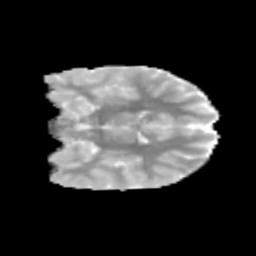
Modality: MD
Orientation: coronal
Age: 9
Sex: female
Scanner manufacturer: siemens
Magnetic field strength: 3 T
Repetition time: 3.8 s
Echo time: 0.07 s